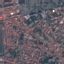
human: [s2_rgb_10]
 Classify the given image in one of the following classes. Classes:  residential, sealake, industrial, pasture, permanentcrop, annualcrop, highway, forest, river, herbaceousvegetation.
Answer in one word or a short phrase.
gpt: Residential